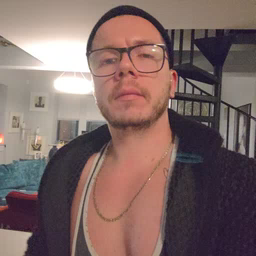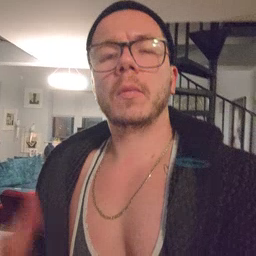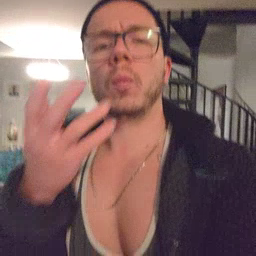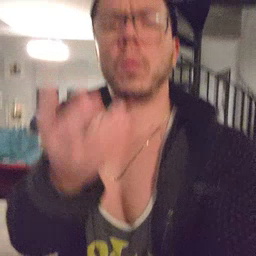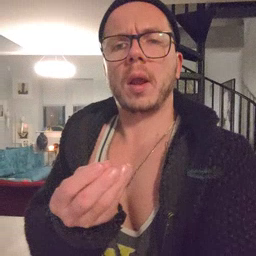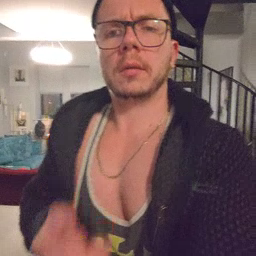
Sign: wet